Interaction volume radius: 5 \u00c5
Interaction volume height: 15 \u00c5
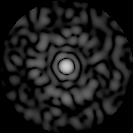
Disorder parameter: 0.8232